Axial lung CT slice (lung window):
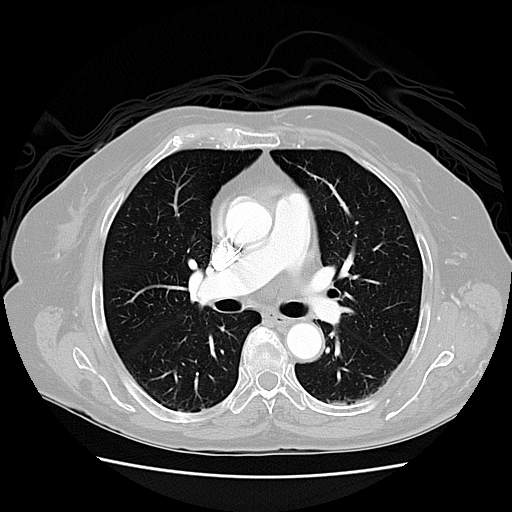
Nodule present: no